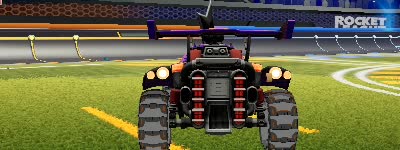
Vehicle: octane